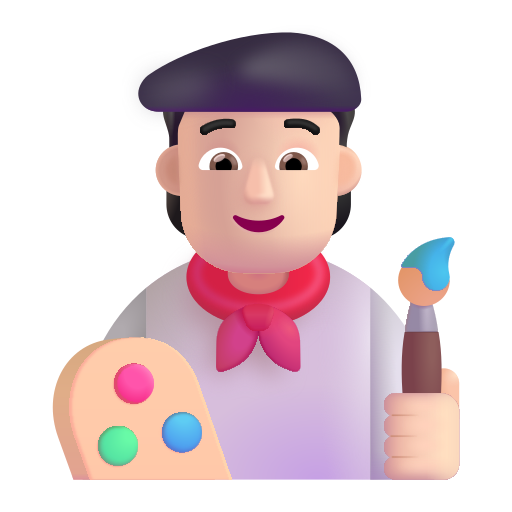
artist color light